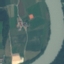
Land use / land cover: River